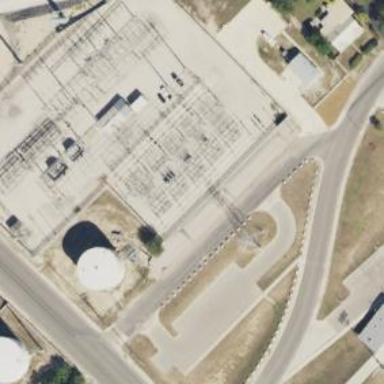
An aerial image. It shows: Switch used for power control.